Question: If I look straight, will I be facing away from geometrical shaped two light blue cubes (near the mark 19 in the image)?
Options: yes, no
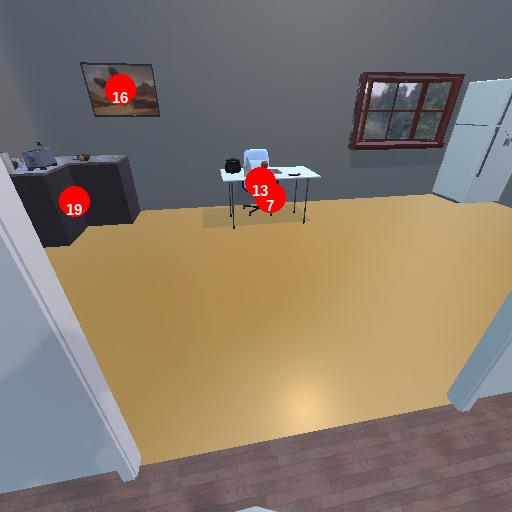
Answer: yes